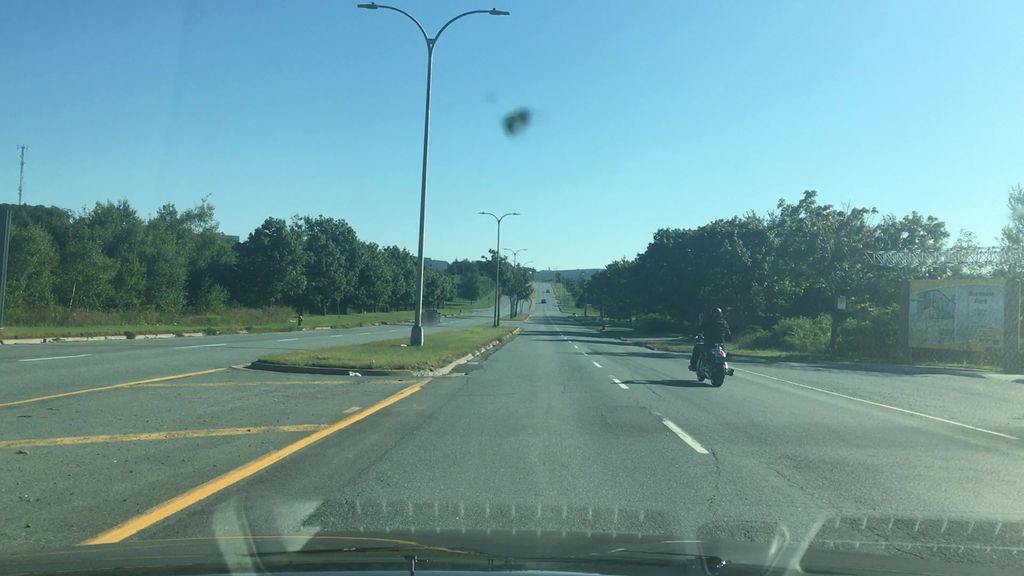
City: halifax